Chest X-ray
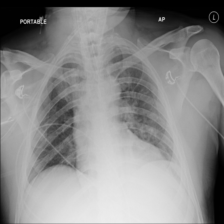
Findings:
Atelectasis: negative
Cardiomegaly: negative
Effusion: negative
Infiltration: negative
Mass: negative
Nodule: negative
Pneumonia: negative
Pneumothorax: negative
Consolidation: negative
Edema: negative
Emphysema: negative
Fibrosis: negative
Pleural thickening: negative
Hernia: negative